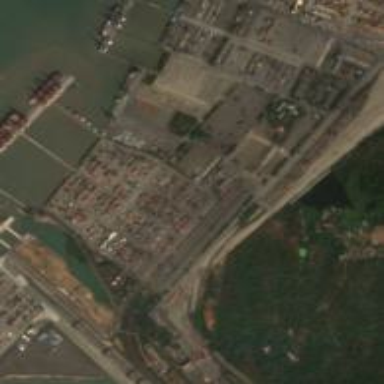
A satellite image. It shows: Industrial area designated as port.